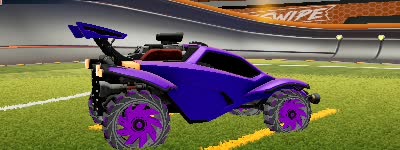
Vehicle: octane